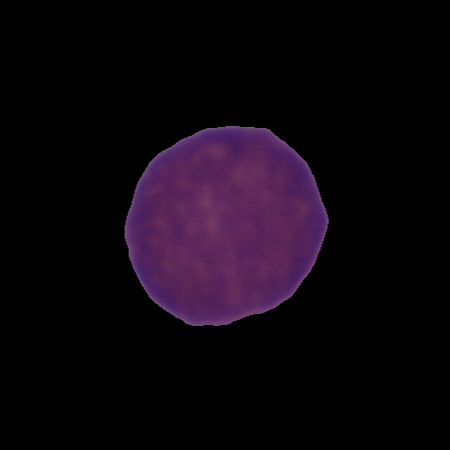
Label: healthy